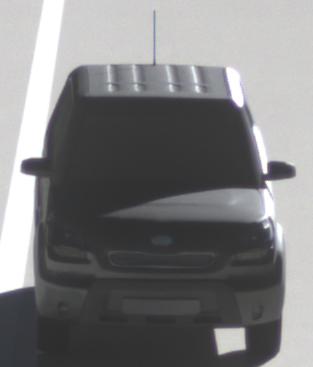
Make: KIA
Model: Soul 1.6
Detailed model: Soul (AM)
Model produced from: 2009/02
Model produced until: 2009/11
Doors: 5
Color: gray
Road condition: wet road
Daytime: morning or afternoon
Contrast: high contrast